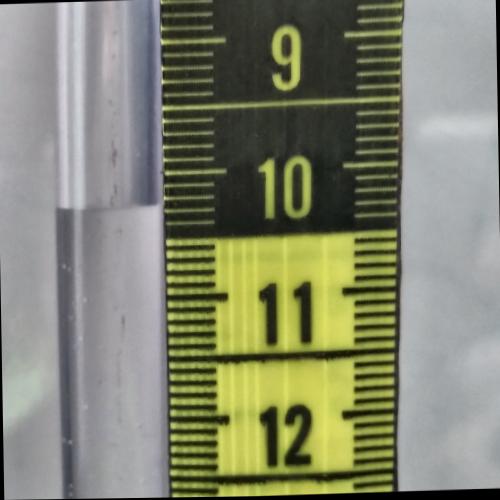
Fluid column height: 10.2 cm